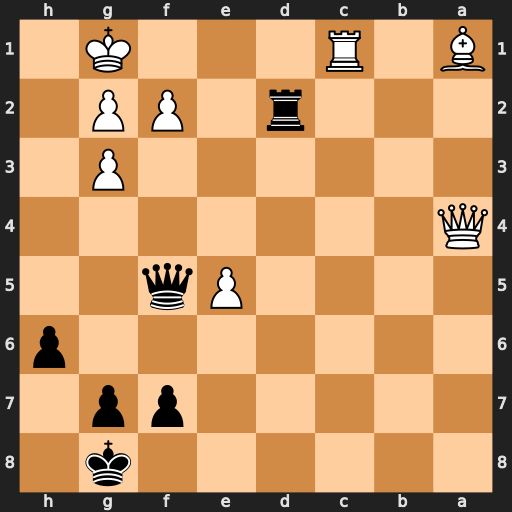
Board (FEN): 6k1/5pp1/7p/4Pq2/Q7/6P1/3r1PP1/B1R3K1
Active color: b
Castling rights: -
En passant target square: -
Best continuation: Qxf2+ Kh2 Qxg2#